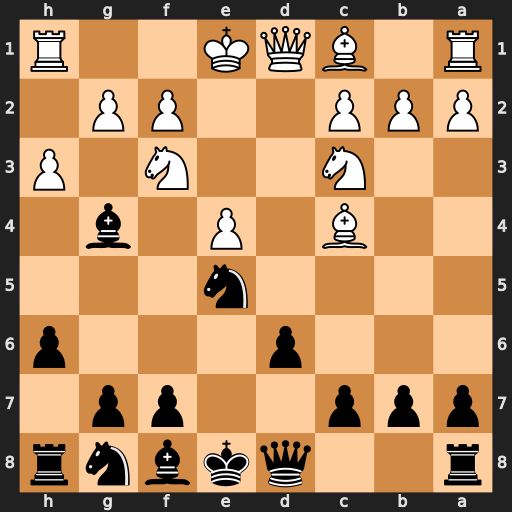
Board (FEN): r2qkbnr/ppp2pp1/3p3p/4n3/2B1P1b1/2N2N1P/PPP2PP1/R1BQK2R
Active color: b
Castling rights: KQkq
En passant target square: -
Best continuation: Bxf3 Bb5+ c6